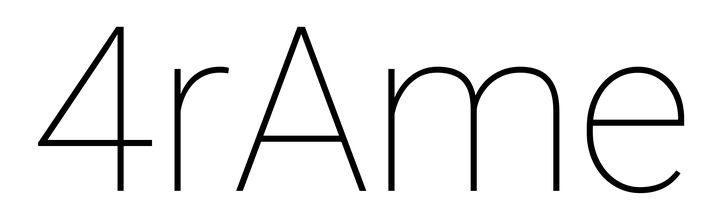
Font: Roboto_Thin